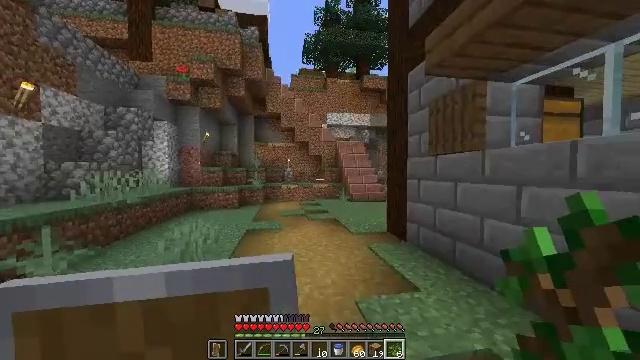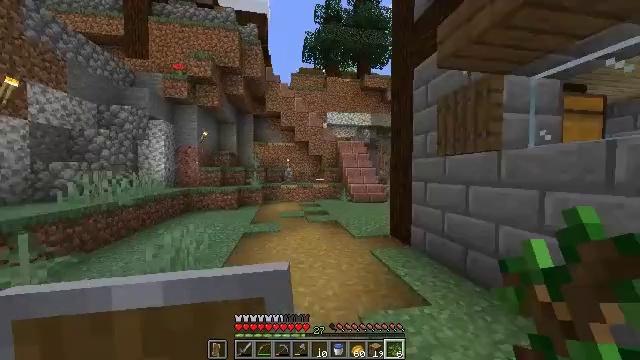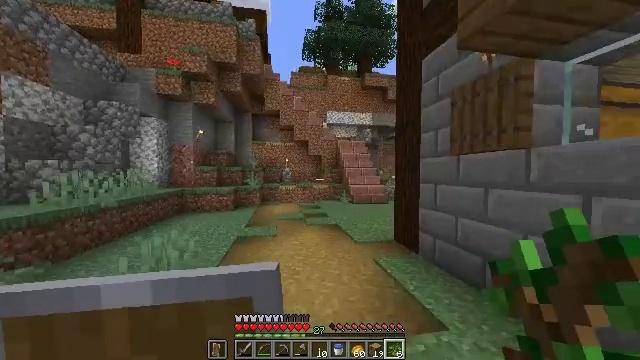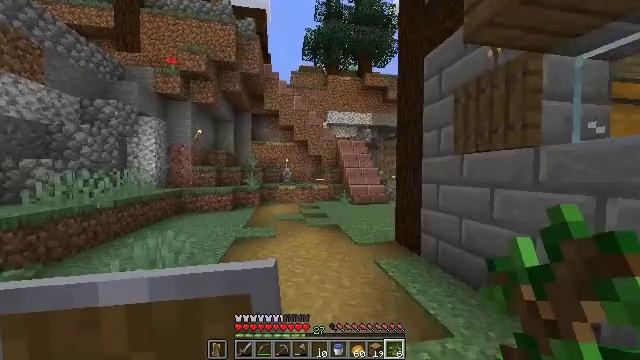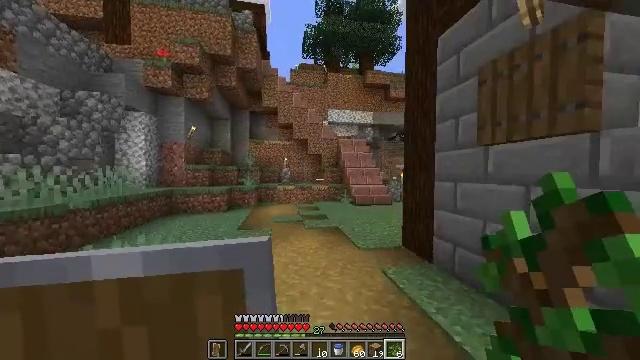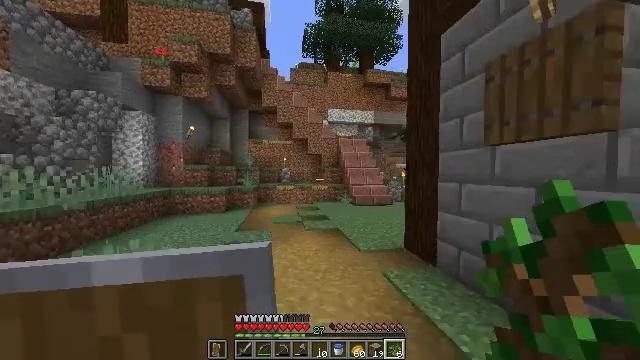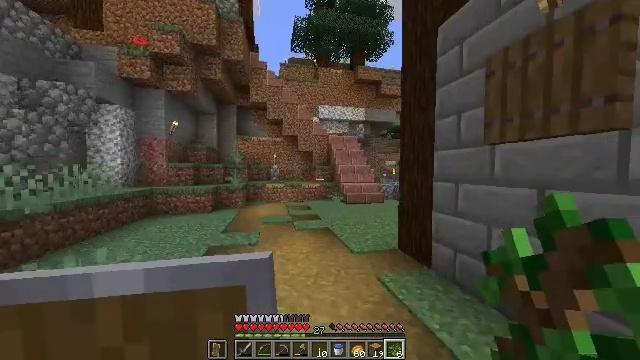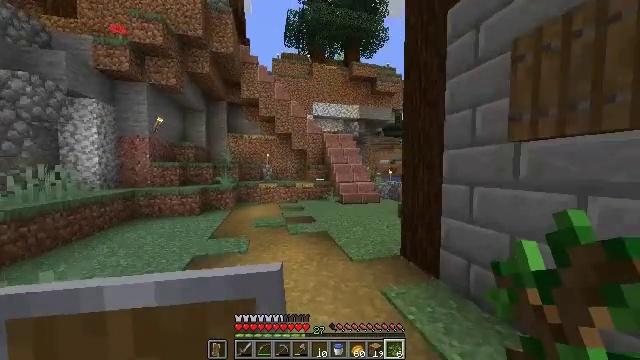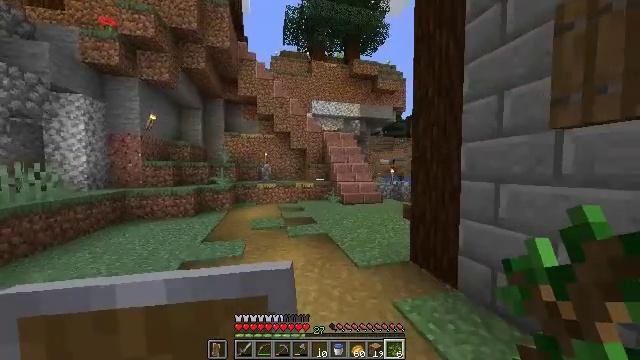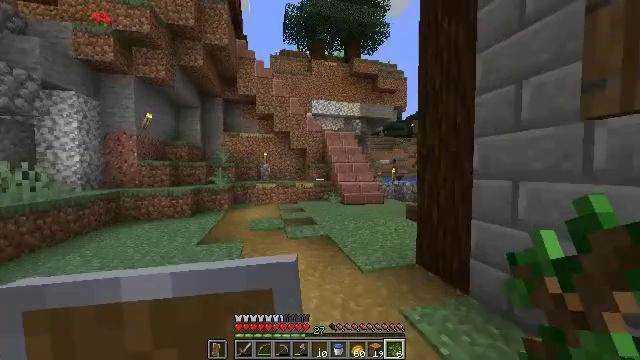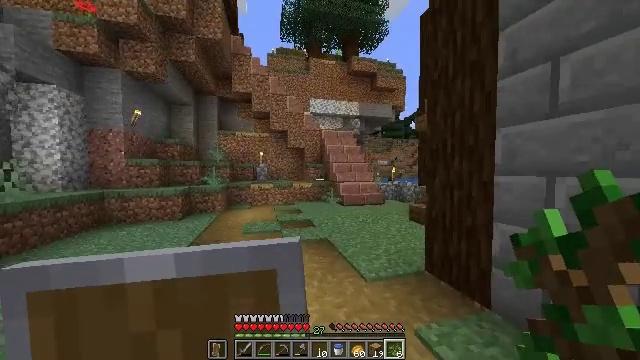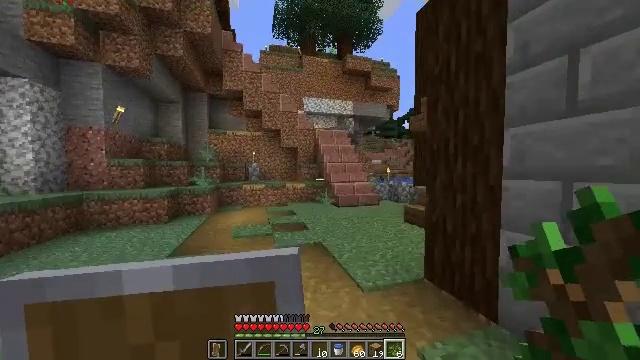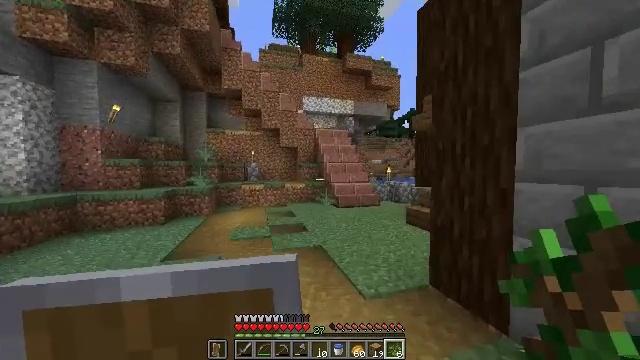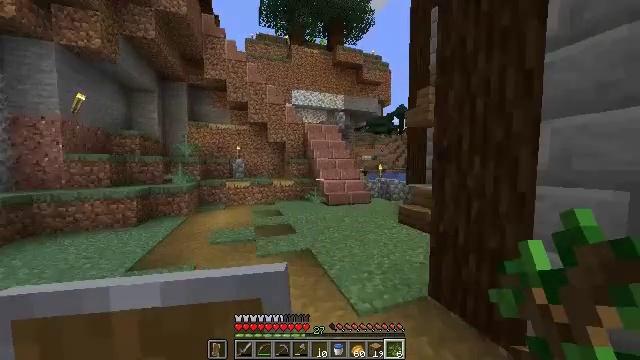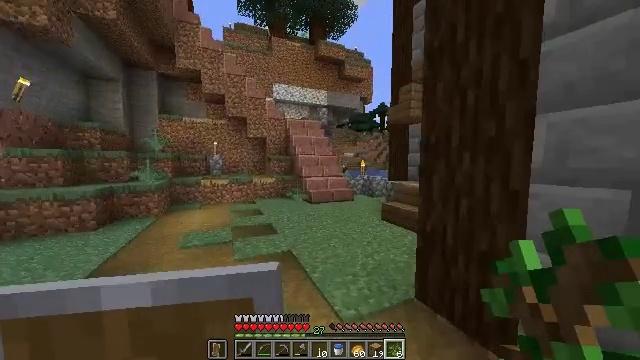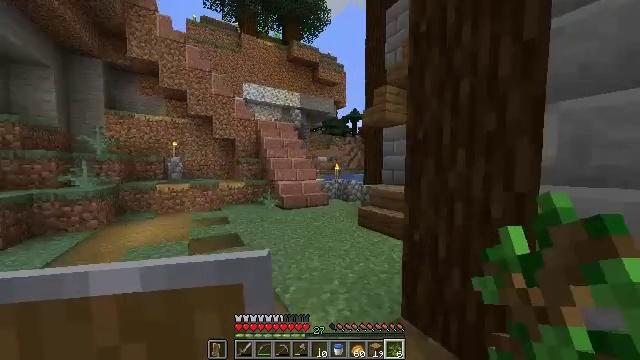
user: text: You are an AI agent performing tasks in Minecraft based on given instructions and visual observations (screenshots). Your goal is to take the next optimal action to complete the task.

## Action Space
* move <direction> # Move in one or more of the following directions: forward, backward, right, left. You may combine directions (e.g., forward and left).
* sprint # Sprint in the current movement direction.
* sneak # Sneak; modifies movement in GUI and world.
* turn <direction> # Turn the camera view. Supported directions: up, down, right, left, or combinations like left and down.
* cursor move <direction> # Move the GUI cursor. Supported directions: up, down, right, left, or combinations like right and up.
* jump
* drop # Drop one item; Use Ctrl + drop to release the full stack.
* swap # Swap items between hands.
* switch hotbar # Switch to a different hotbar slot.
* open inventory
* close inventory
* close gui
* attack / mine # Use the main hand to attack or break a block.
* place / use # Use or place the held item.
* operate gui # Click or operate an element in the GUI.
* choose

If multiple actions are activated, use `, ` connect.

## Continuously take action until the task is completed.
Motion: motion action
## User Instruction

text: Collect stripped spruce log as resource.
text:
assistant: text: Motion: move forward
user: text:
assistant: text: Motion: move forward
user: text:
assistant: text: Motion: move forward
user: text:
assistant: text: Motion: move forward
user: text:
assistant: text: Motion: move forward
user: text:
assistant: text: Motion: move forward, turn right
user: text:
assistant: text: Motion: move forward, turn right
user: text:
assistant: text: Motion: move forward
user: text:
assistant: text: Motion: move forward
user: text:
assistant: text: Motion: move forward
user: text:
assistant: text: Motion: move forward, turn right
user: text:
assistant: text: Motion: move forward
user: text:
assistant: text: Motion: move forward, turn right and down
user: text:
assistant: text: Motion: move forward, turn right
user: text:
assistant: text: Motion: move forward, turn right
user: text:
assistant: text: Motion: move forward, turn right
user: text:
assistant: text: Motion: move forward
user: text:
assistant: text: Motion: move forward
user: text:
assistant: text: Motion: move forward
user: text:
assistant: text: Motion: move forward
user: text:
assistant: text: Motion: move forward, turn right and up
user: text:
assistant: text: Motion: move forward, turn right and up
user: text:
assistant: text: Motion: move forward, turn right
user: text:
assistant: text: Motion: move forward
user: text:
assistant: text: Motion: move forward
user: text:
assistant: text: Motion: move forward
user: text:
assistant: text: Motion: move forward, turn right
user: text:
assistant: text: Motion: move forward, turn right and up
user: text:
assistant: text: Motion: move forward, turn right
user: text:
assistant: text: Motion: move forward